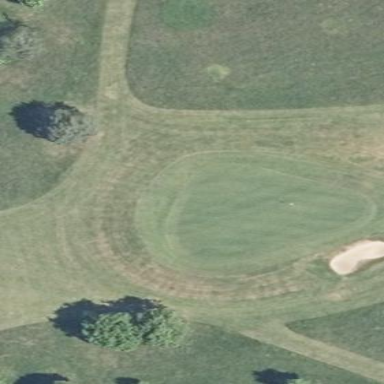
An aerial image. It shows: Golf green.